Question: Apologies for this very newb-like question. I have some detail data that I want to group... I have added three group by columns (LOB, Event Classification, Assigned) to my table and want to add a third (Count) that counts the number of rows in the third (Assigned) group. At the moment I do this simply by adding a CountRows() column within the last (inner most) group. This is all I want to show. But I am forced to add a details column that I do not need (in this case I have "Amount"). Please see figure below:

Basically, I like what I have, except that I don't need that last "Amount" column. If I hide it, the row heights stay the same (i.e., their height is determined by the number of rows in the hidden column). I'm guessing I'm missing something pretty fundamental here. Any ideas?
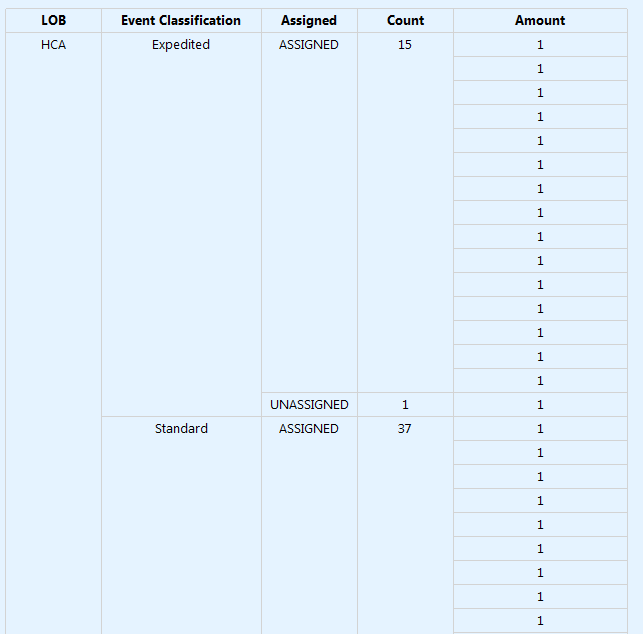
Answer: From <URL> I found:
1. Right click the last column, 'Column Visibility', 'Hide' 2: On the 'Row Groups' or 'Column Groups', right click the 'Details' grouping and press delete, but only delete the grouping, not the associated rows and just delete the data in the last column.